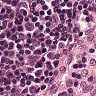
Metastatic tissue present: no